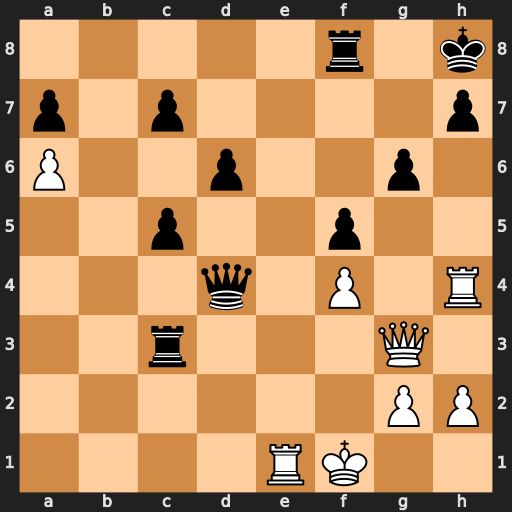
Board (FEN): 5r1k/p1p4p/P2p2p1/2p2p2/3q1P1R/2r3Q1/6PP/4RK2
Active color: w
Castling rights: -
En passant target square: -
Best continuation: Rxh7+ Kxh7 Re7+ Qg7 Rxg7+ Kxg7 Qxc3+